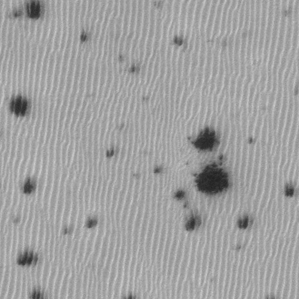
Label: frost